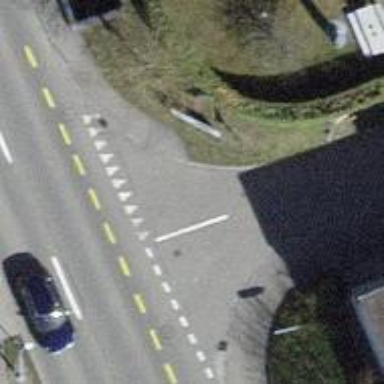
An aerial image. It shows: Tunnel for cycleway with asphalt surface.